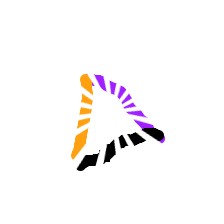
Shape: triangle